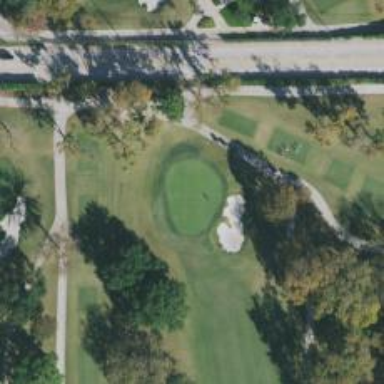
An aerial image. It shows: View of golf hole.